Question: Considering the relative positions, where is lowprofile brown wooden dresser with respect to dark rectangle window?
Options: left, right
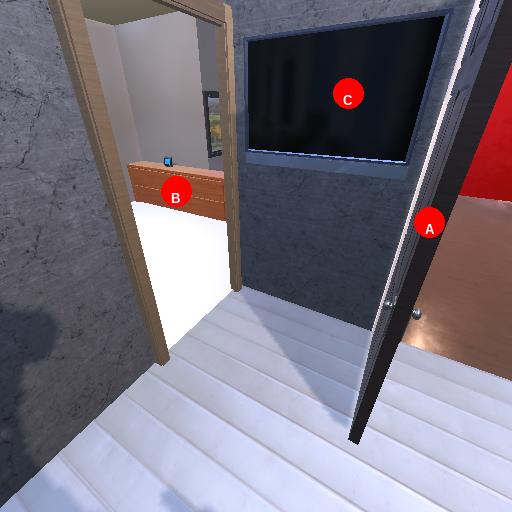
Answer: left